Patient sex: F
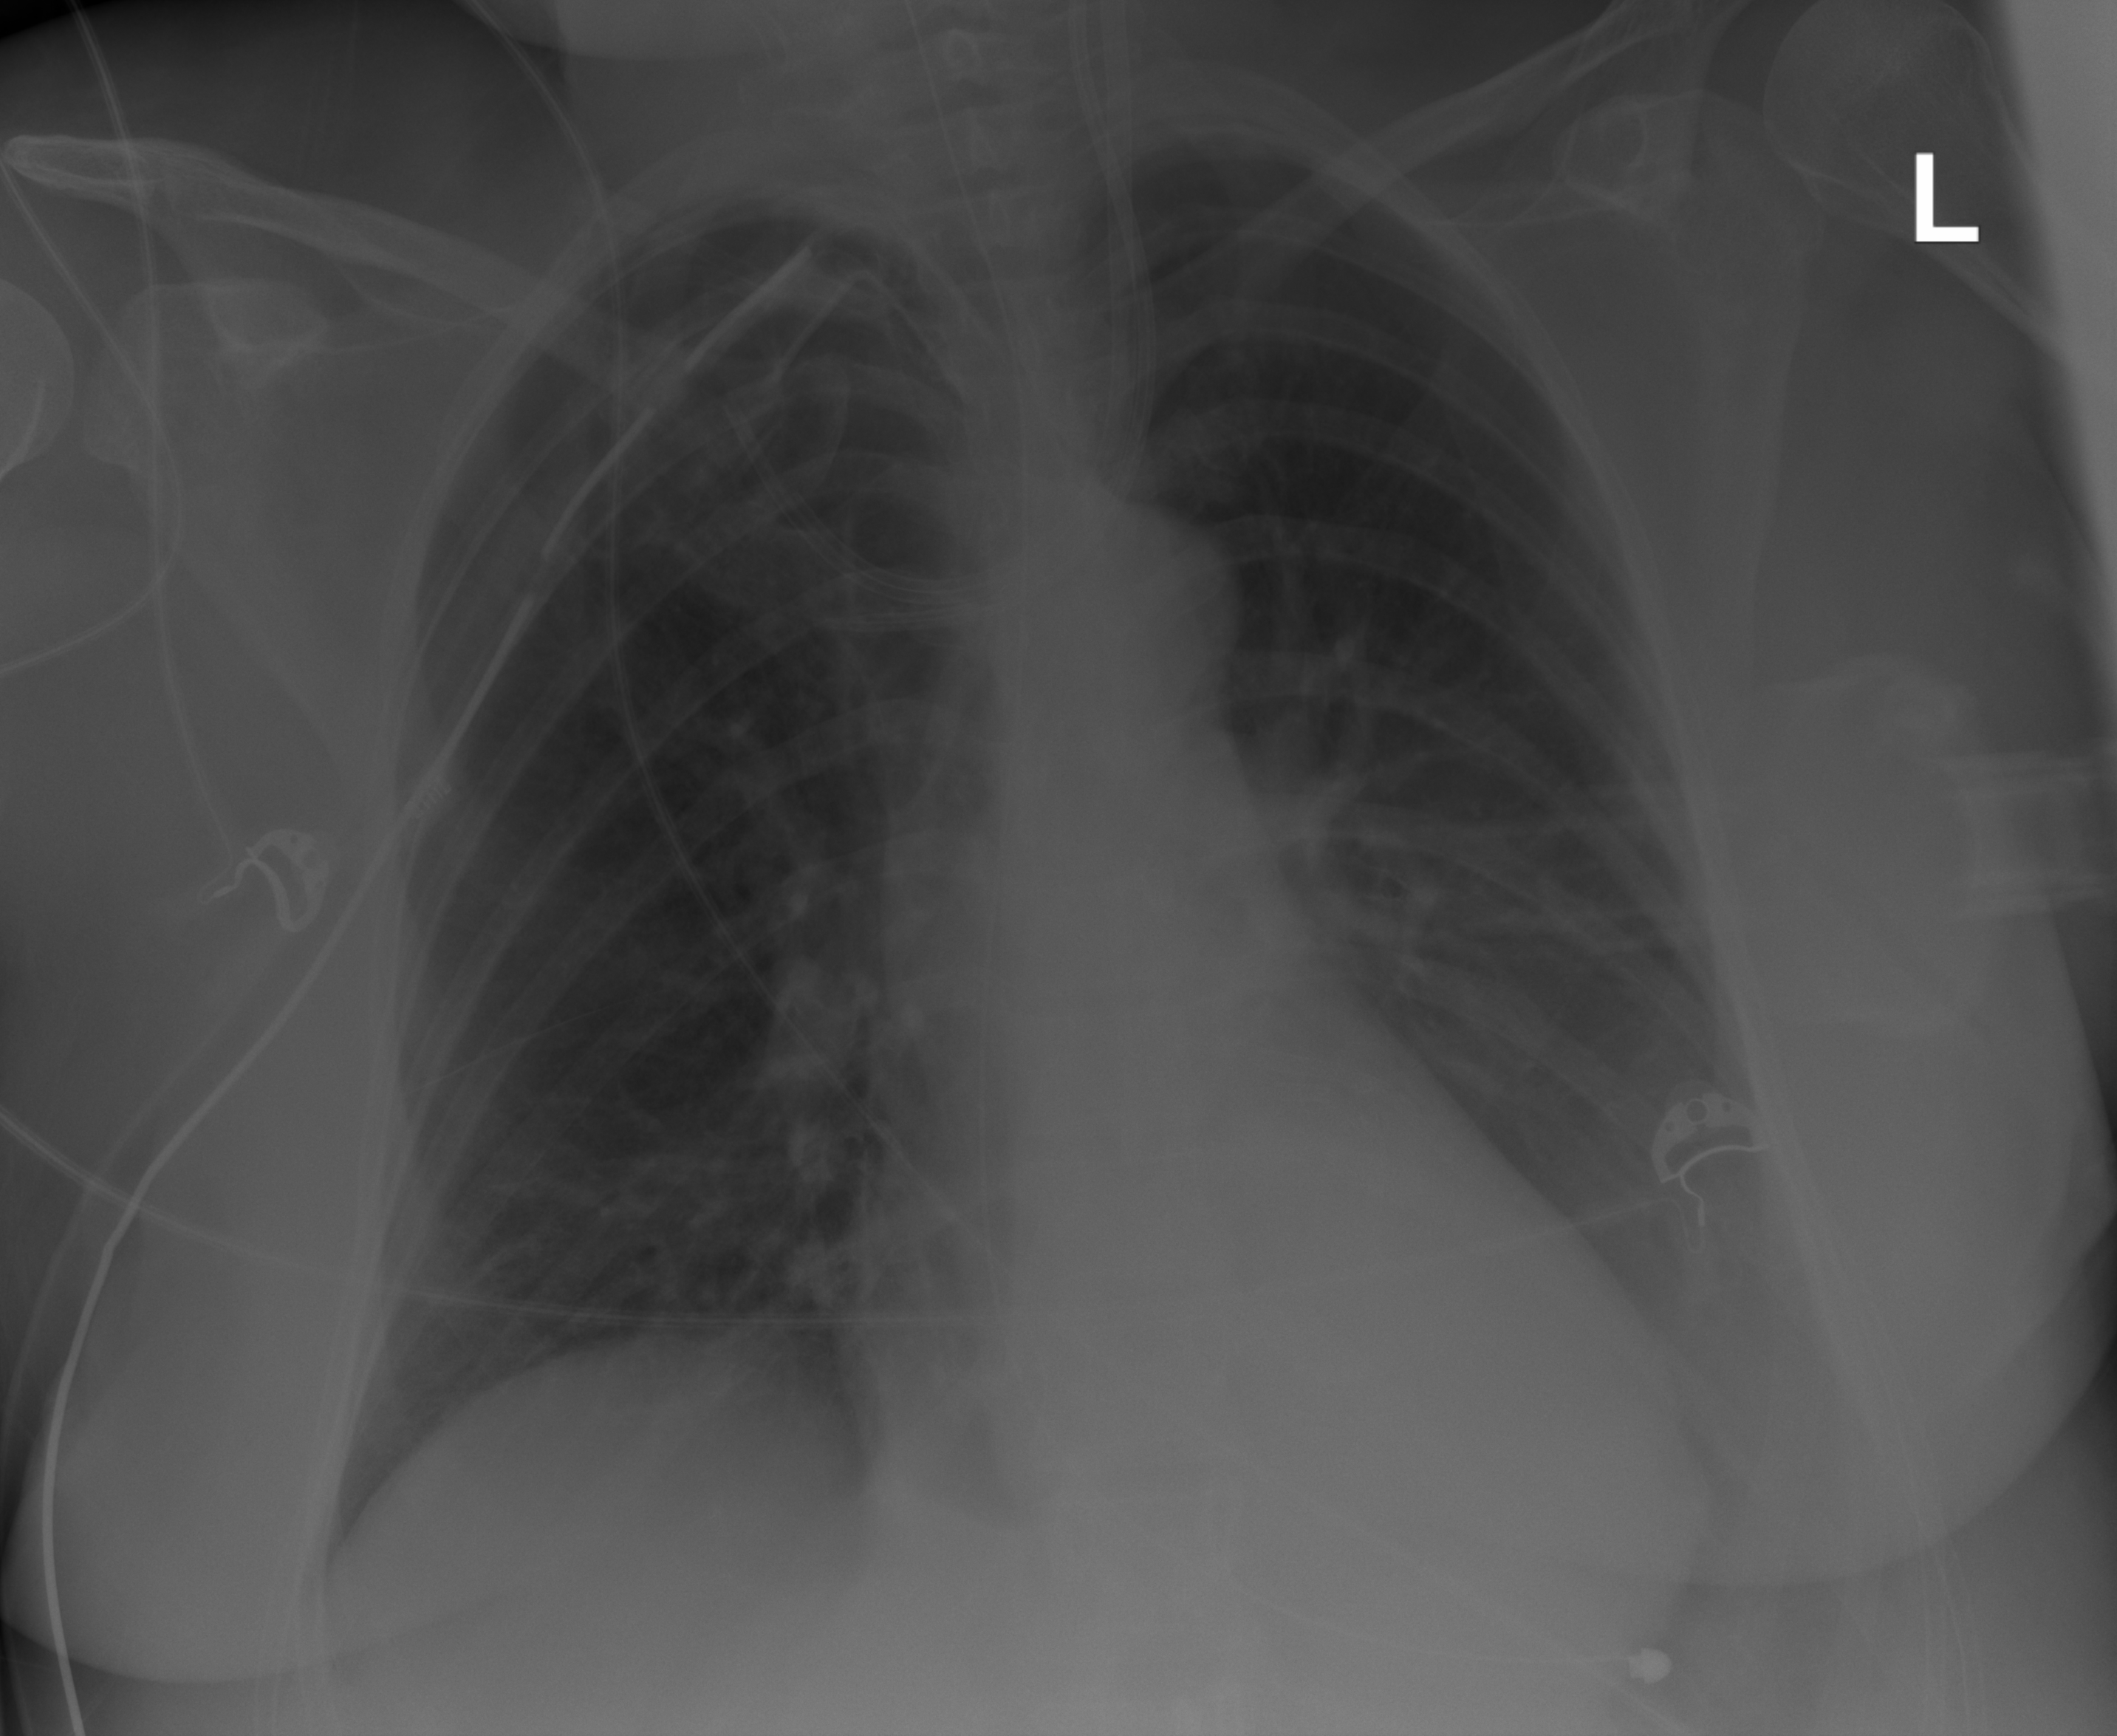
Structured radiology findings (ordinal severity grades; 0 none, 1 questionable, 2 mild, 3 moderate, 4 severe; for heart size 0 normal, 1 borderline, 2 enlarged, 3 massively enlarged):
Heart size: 1
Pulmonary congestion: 0
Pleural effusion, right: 0
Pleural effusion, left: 2
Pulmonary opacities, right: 0
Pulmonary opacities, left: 0
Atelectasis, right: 0
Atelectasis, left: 0